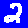
Digit: 2